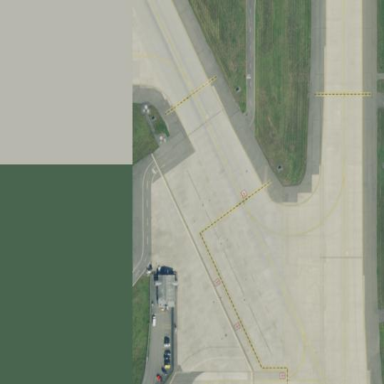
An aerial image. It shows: Apron at the airport.